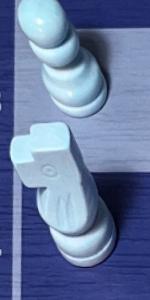
Label: Knight_White